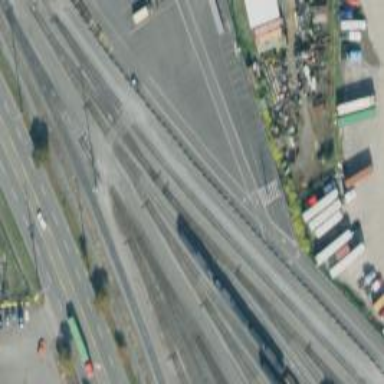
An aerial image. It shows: Railway yard in service.